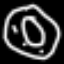
Label: donut